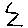
Label: zigzag